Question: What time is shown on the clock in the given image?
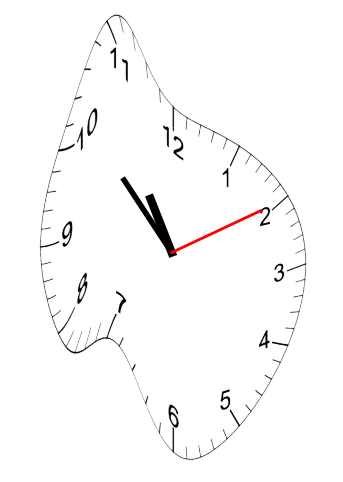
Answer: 10:52:10